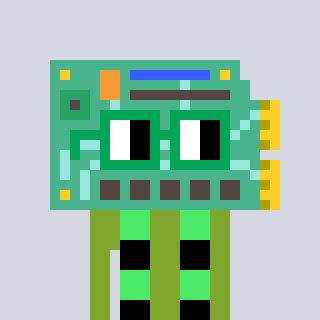
a pixel art character with square green glasses, a chipboard-shaped head and a slimegreen-colored body on a cool background